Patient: sex F, age 70
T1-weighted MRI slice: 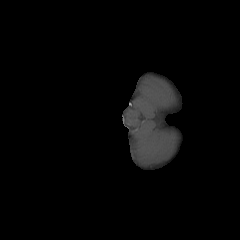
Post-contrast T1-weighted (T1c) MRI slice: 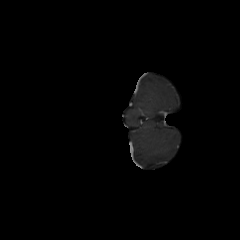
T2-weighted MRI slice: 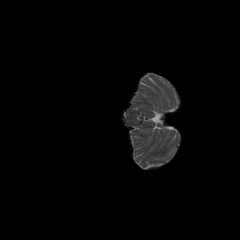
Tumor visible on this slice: no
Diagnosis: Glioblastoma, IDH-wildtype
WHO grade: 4